Question: I'm using this Simpleselect plugin <URL> to style up a HTML select box. It simply hides the select element and replaces it with divs which can be easily styled. The issue I'm having is that I need to add an event listener to the select element which checks if it has been changed or not.
This is my code which works fine when I disable the Simpleselect plugin.
'''
$("#mode").change(function() {
console.log("changed mode");
calcRoute();
});
'''
The documentation has a paragraph about events towards the end of the page but I can't figure out how to get it to work.
This is the structure of the outputted HTML...

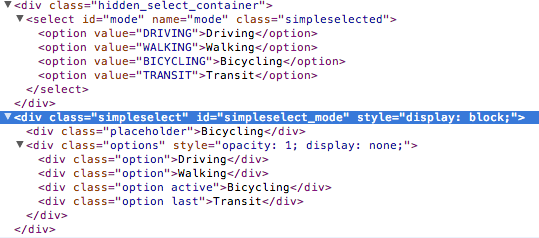
Answer: from example of developer <URL>
'''
$("select")
.simpleselect()
.bind("change.simpleselect", function(){
console.log('change; new value='+ $(this).val());
});
'''